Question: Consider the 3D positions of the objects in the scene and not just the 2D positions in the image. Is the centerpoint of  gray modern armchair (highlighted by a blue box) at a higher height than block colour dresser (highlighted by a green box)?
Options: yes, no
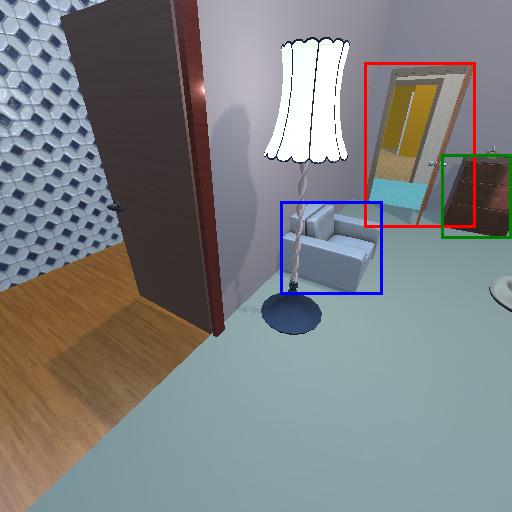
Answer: yes